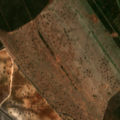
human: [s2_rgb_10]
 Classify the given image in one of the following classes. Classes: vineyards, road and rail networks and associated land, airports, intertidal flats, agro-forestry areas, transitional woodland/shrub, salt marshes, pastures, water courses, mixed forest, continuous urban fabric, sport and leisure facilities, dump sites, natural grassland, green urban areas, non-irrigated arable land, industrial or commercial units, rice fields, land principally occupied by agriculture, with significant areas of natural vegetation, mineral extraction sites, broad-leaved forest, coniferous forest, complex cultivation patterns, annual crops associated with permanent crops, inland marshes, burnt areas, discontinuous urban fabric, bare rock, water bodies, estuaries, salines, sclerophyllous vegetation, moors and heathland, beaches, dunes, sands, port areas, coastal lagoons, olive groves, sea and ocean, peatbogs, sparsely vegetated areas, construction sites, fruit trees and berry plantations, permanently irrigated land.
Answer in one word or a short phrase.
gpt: non-irrigated arable land, olive groves, agro-forestry areas